Field crop: maize
Growth stage: 2
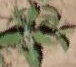
Species: atriplex